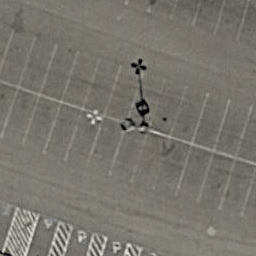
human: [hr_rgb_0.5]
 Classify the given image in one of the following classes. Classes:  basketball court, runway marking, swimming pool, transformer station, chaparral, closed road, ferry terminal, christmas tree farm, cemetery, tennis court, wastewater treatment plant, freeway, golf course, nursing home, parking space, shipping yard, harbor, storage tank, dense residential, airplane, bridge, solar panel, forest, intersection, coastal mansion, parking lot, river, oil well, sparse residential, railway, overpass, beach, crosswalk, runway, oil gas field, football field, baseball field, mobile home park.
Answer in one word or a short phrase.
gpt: parking space